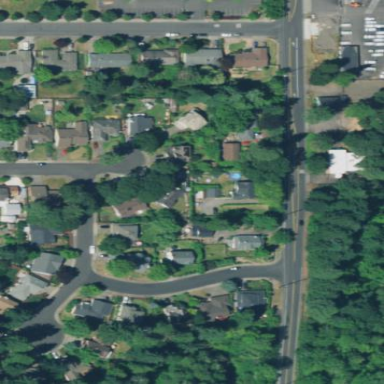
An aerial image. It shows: This residential area consists of single-family homes.